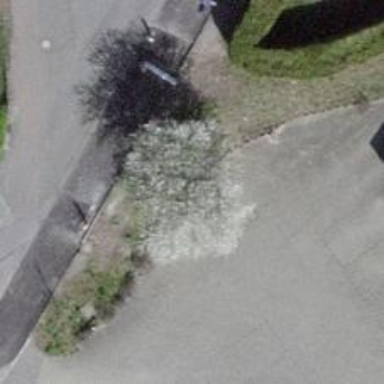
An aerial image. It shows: Broadleaved deciduous tree located in park.